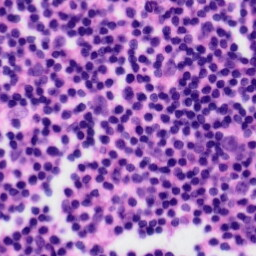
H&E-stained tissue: Tonsil